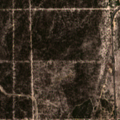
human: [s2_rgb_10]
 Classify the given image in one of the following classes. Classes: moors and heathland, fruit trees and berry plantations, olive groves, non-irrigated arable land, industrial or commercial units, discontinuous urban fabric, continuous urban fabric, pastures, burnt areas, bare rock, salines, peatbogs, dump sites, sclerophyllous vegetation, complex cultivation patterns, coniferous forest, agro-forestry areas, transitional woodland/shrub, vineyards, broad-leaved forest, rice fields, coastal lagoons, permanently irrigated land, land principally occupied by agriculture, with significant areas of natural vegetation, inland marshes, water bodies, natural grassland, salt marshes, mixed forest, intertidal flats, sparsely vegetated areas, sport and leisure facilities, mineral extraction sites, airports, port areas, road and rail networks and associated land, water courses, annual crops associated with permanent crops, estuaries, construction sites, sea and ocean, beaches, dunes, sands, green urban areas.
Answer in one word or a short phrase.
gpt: continuous urban fabric